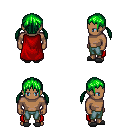
a pixel art fantasy rpg character, male body template, human, dark skin, red cape, teal pants, green twin-tailed hairstyle, gray slippers, four views (front, back, left, right), 2x2 character sprite sheet, small pixel art, hard edges, no anti-aliasing